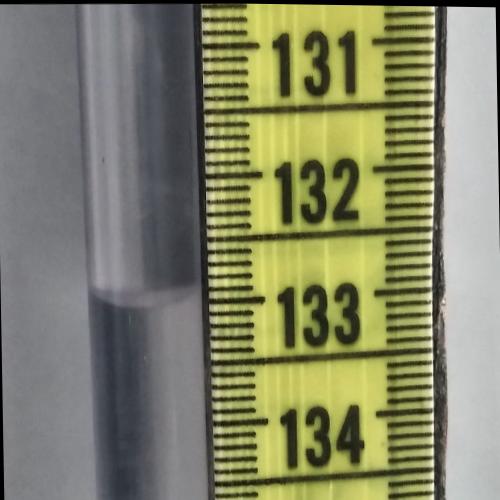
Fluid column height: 133.0 cm